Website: walmart
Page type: cart
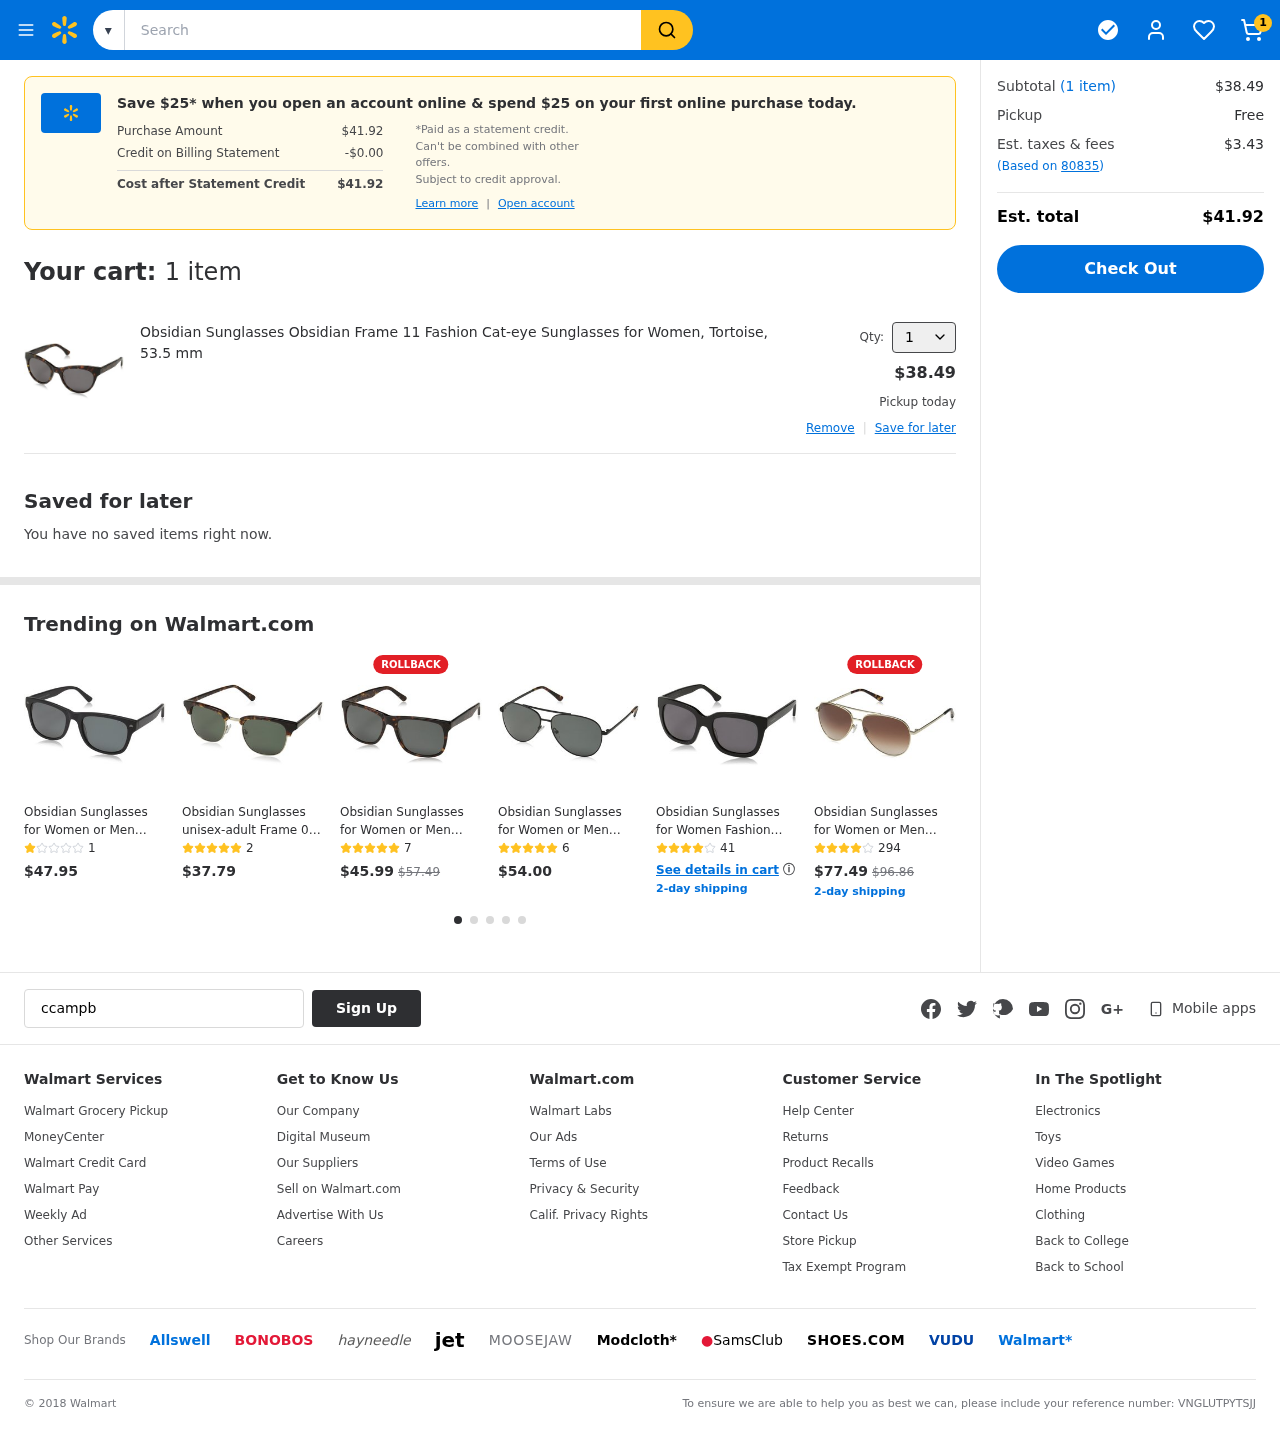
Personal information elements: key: PII_EMAIL
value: ccampbell@yahoo.com
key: PII_POSTCODE
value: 80835
Product elements: key: PRODUCT1_NAME
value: Obsidian Sunglasses Obsidian Frame 11 Fashion Cat-eye Sunglasses for Women, Tortoise, 53.5 mm
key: PRODUCT1_PRICE
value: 38.49
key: PRODUCT1_QUANTITY
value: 1
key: PRODUCT2_NAME
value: Obsidian Sunglasses for Women or Men Polarized Square Frame 04, Matte Black, 54 mm
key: PRODUCT2_NUM_RATINGS
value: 1
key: PRODUCT2_PRICE
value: $47.95
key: PRODUCT3_NAME
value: Obsidian Sunglasses unisex-adult Frame 07 Non-polarized Half Frame Browline Rimless Sunglasses Sungl
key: PRODUCT3_NUM_RATINGS
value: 2
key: PRODUCT3_PRICE
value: $37.79
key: PRODUCT4_NAME
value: Obsidian Sunglasses for Women or Men Polarized Square Oversized Frame 06 , Tortoise, 55 mm
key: PRODUCT4_NUM_RATINGS
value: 7
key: PRODUCT4_PRICE
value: $45.99
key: PRODUCT4_ORIGINAL_PRICE
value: $57.49
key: PRODUCT5_NAME
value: Obsidian Sunglasses for Women or Men Polarized Aviator Frame 01
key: PRODUCT5_NUM_RATINGS
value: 6
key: PRODUCT5_PRICE
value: $54.00
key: PRODUCT6_NAME
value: Obsidian Sunglasses for Women Fashion Oversized Frame 10, Black, 54 mm
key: PRODUCT6_NUM_RATINGS
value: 41
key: PRODUCT7_NAME
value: Obsidian Sunglasses for Women or Men Aviator Frame 01, Gold, 58 mm
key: PRODUCT7_NUM_RATINGS
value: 294
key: PRODUCT7_PRICE
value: $77.49
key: PRODUCT7_ORIGINAL_PRICE
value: $96.86
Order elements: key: ORDER_NUM_ITEMS
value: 1
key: ORDER_TOTAL
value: $41.92
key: ORDER_NUM_ITEMS
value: (1 item)
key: ORDER_NUM_ITEMS
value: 1 item
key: ORDER_SUBTOTAL
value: $38.49
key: ORDER_TAX
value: $3.43
Search elements: key: HEADER_SEARCH
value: Search